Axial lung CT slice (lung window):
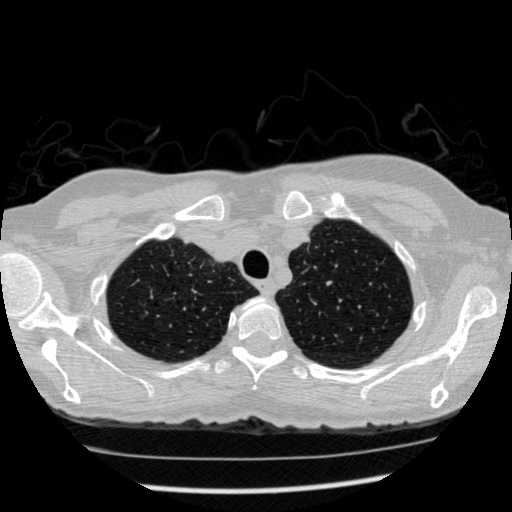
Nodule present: no